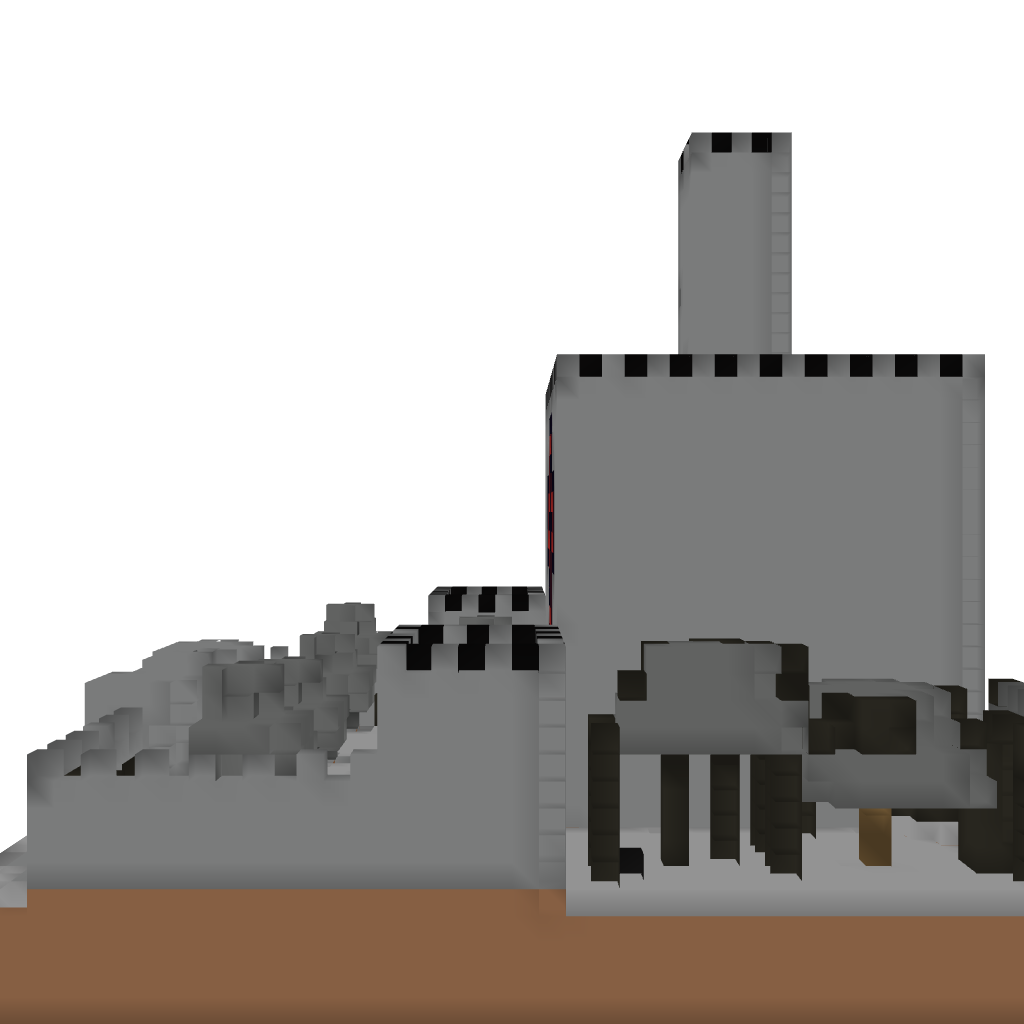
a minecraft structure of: castle 3